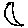
Label: moon